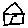
Label: house